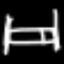
Label: bed